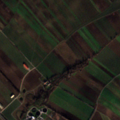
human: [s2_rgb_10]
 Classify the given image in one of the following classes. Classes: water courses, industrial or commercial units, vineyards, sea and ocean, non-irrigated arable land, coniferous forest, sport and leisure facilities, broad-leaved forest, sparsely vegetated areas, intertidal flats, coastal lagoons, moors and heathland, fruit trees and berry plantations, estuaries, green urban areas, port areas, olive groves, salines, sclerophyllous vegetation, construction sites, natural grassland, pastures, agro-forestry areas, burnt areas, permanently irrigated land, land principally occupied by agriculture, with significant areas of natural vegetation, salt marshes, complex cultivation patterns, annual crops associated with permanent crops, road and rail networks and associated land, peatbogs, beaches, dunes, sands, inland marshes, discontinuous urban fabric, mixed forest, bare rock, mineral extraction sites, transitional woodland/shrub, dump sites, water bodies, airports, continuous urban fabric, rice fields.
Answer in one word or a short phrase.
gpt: non-irrigated arable land, land principally occupied by agriculture, with significant areas of natural vegetation